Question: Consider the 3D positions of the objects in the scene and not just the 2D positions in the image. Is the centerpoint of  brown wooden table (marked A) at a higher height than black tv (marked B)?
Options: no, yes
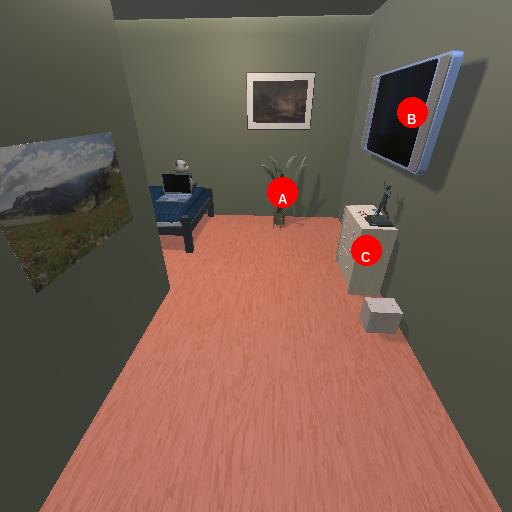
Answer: no